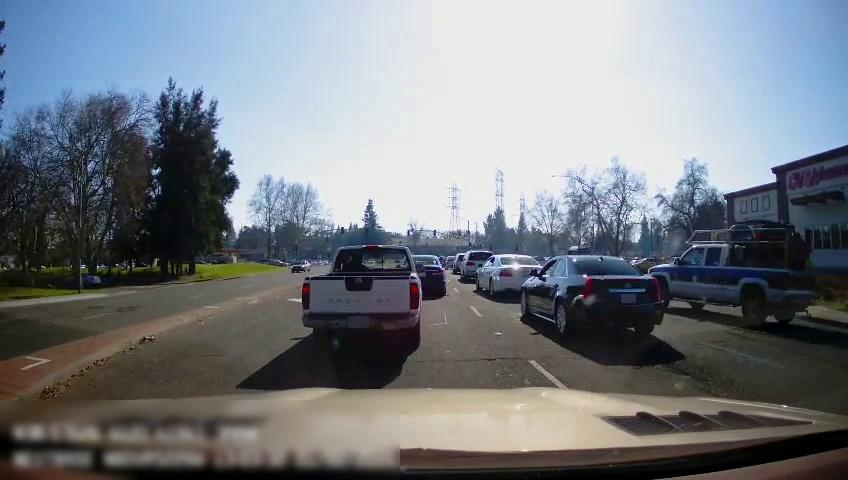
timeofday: Day
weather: Sunny
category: Drivable Space
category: Drivable Space
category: Vehicles | Car
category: Vehicles | Car
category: Vehicles | Car
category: Vehicles | Truck
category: Vehicles | Car
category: Vehicles | Truck
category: Vehicles | Car
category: Vehicles | Van
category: Vehicles | SUV
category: Vehicles | Car
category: Lanes | Current Lane